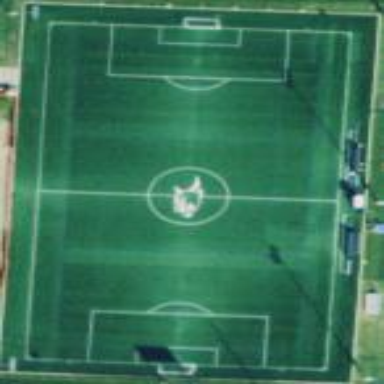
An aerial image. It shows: Artificial turf pitch used for soccer and lacrosse.